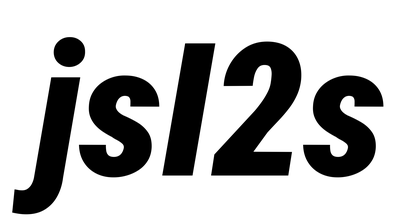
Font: Roboto-Italic_Condensed_Black_Italic